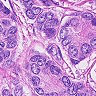
Metastatic tissue present: yes